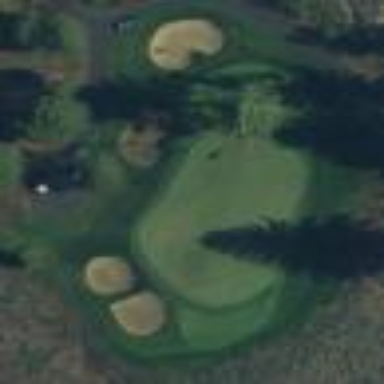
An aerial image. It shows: Rough area on grassy golf course.